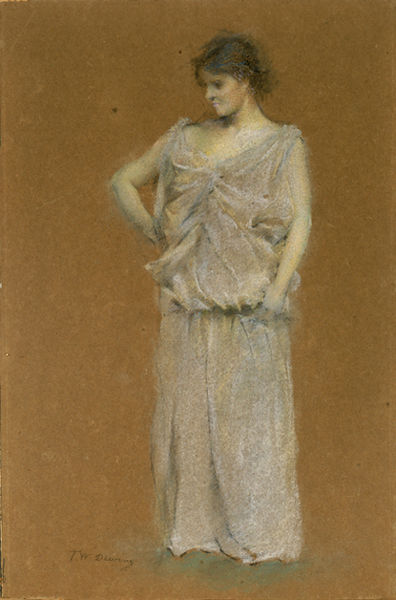
Titel: Woman in White
Künstler: Thomas Wilmer Dewing
Standort: Amherst (Massachusetts, USA)
Institution: Mead Art Museum, Amherst College
Schlagwörter: oil, white, arm, bun, dark, dress, face, gold, hair, lady, modern, nose, painting, portrait, woman, yellow, gown, sheet, brown, hand, classic, flesh, greek, roman, skin, background, ear, girl, orange, eyes, stand, light, side, impressionism, shadow, romanticism, model, bright, arms, brown hair, clothes, neck, pose, toga, art, signature, bent, ears, pastel, pencil, figure, pale, shoulders, chalk, strong, cheek, clothing, tan, standing, anger, angry, text, looking down, hip, frown, white dress, pee, pale skin, facial expression, akimbo, elbow, solitary, f, waist, carton, caucasian, tw, translucent, look down, sking, white robes, hand on hip, dess, youg, bbrown, gathered, attitude, paintig, felsh, arm on hip, gatheredfigure, dropped, sleeveless, whitee